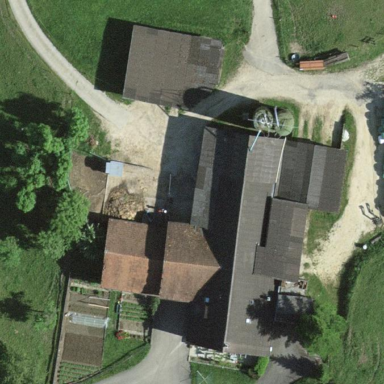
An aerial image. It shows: Farm auxiliary building.